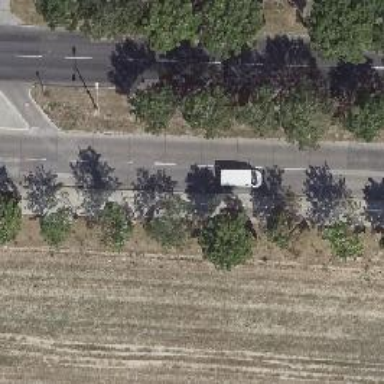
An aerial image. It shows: Beautiful avenue lined with deciduous broadleaved trees.